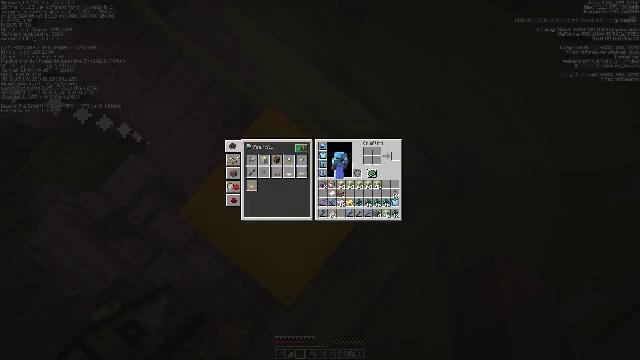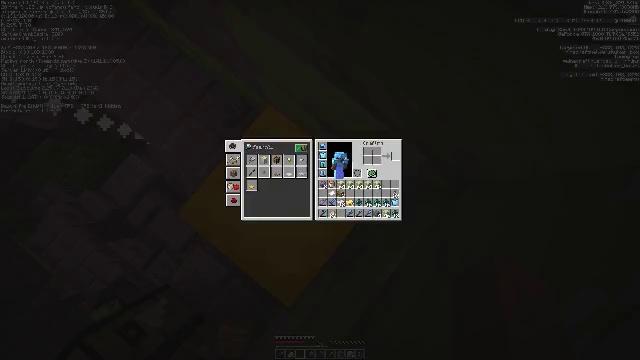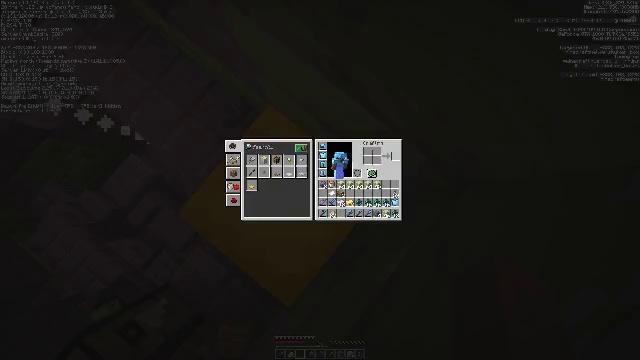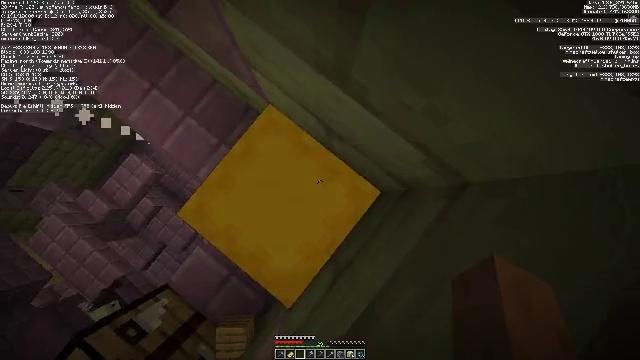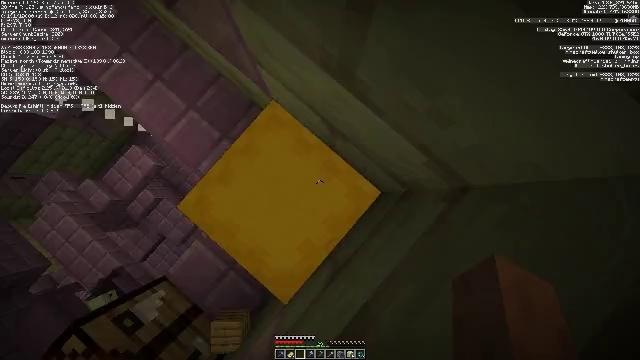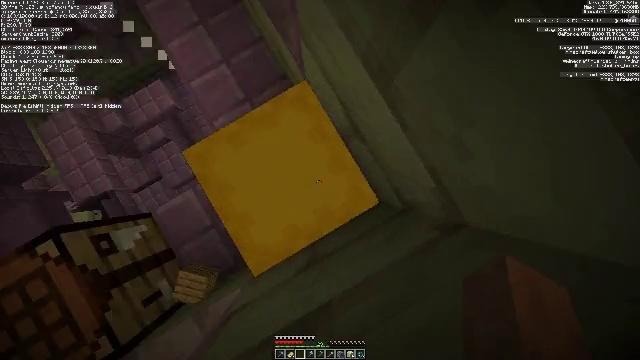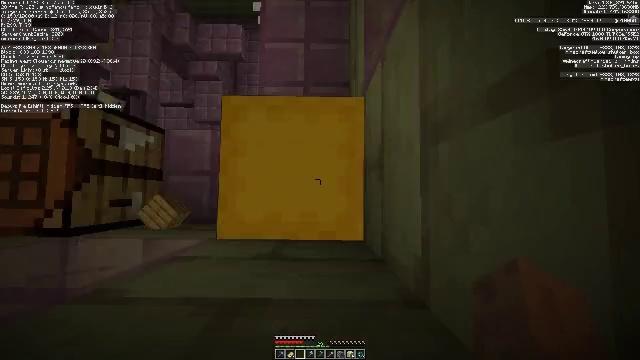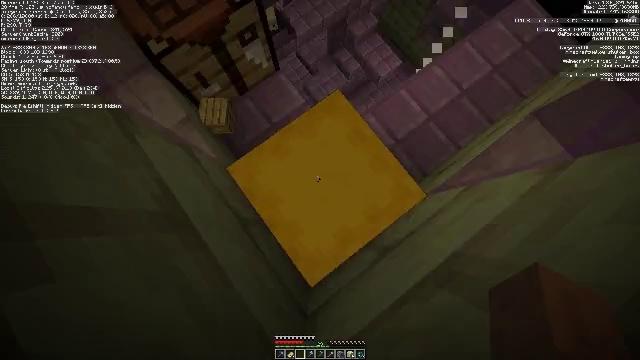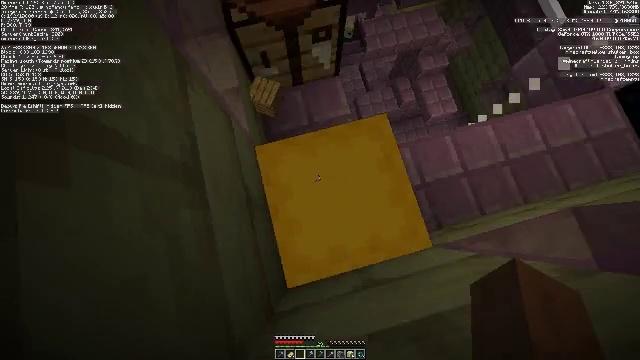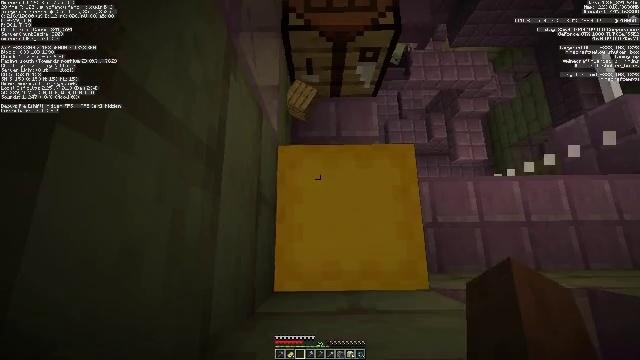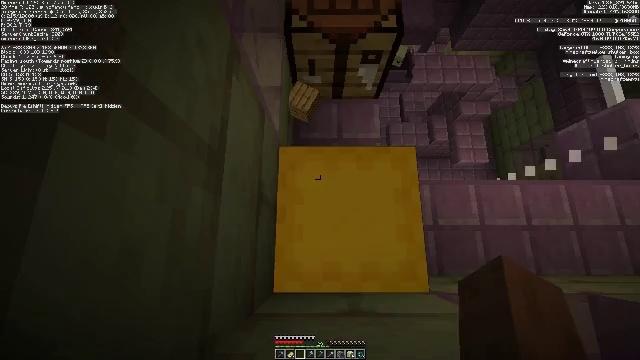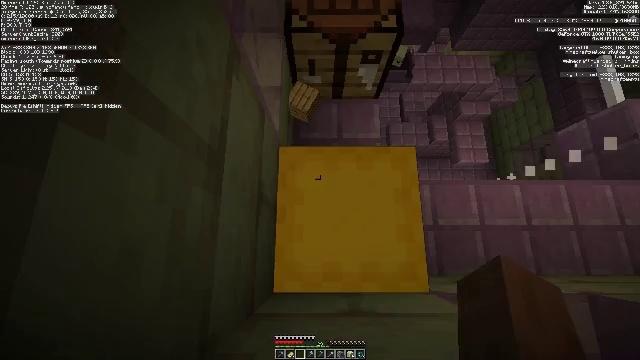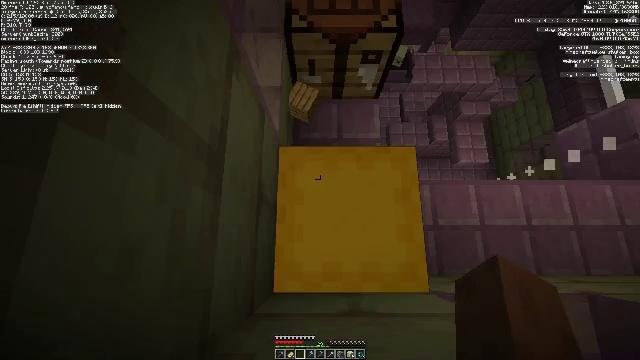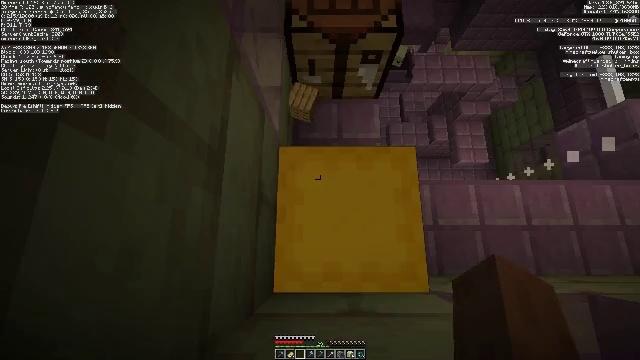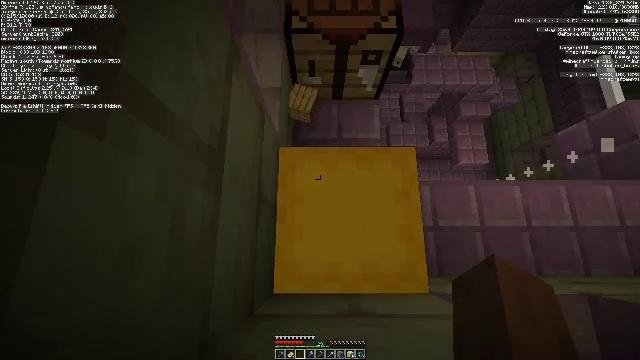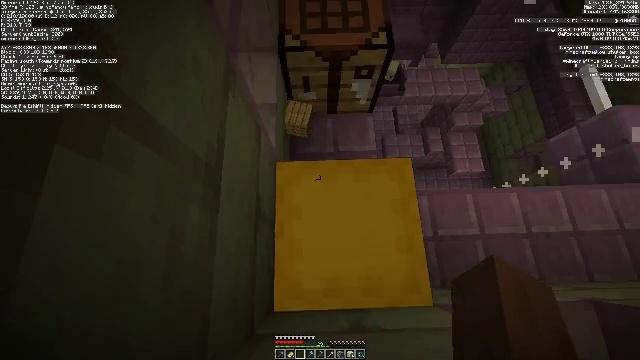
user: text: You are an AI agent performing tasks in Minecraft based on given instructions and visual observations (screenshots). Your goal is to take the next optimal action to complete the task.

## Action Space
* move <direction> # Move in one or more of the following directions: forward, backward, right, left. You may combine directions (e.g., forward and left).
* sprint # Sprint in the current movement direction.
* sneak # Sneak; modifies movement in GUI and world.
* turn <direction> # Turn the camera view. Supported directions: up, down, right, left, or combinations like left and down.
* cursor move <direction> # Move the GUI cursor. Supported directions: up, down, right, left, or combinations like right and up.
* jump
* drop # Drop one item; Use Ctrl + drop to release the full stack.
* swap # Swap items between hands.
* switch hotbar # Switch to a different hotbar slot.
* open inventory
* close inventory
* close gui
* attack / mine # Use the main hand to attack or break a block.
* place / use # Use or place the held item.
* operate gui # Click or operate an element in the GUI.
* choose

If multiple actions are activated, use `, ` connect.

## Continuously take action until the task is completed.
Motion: motion action
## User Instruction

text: Craft a shield.
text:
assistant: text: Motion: no_op
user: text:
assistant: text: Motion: no_op
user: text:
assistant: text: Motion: open inventory
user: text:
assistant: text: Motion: turn left, open inventory
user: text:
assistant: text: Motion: turn left and down, open inventory
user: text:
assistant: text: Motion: turn left and up
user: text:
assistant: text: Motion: turn left and up
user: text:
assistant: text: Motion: turn left and up
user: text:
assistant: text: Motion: turn left and up
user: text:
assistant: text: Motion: no_op
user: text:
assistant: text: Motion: no_op
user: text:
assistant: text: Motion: no_op
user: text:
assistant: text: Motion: no_op
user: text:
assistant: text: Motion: no_op
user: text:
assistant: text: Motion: turn right and up
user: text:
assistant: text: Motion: turn right and up
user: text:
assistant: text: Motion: turn up
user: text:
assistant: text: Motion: turn up
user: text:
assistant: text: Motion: turn up
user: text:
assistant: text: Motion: turn right and up
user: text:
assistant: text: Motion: turn right and up, use / place
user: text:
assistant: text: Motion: use / place
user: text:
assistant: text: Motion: use / place
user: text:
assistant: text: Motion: use / place
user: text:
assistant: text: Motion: no_op
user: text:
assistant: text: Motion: no_op
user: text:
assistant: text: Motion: no_op
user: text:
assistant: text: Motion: no_op
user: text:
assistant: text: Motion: no_op
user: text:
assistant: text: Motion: turn right